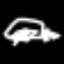
Label: pants